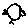
Label: bird